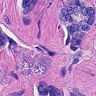
Metastatic tissue present: yes